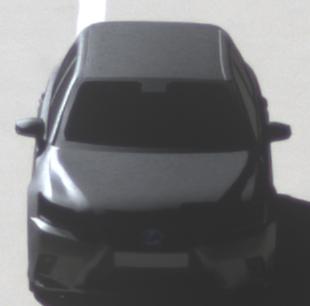
Make: Lexus
Model: CT 200h
Detailed model: CT (A10)
Model produced from: 2014/03
Model produced until: 2017/10
Doors: 5
Color: gray
Road condition: dry road
Daytime: morning or afternoon
Contrast: high contrast